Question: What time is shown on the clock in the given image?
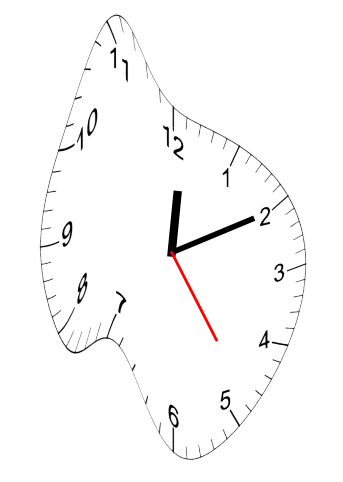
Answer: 12:10:24